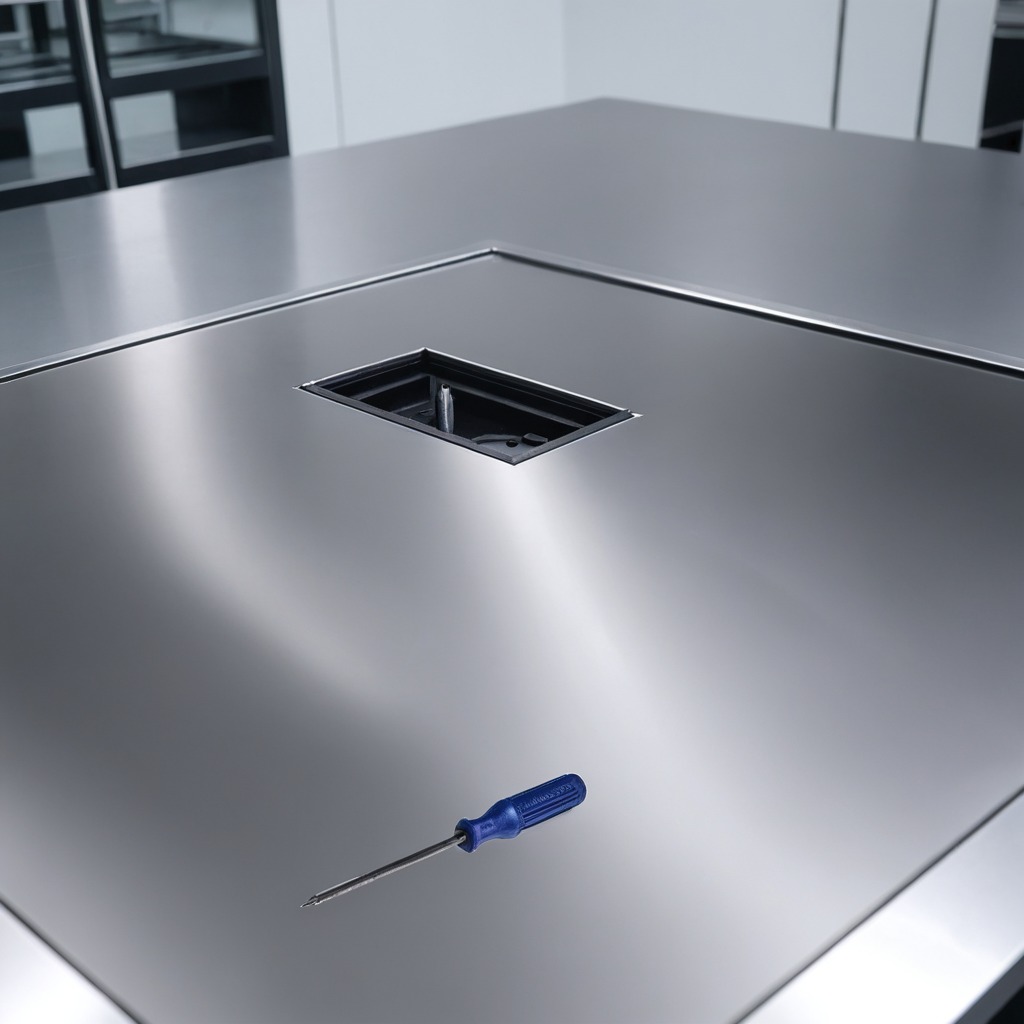
A screwdriver is lying on a stainless steel table in a high-end prototyping lab.